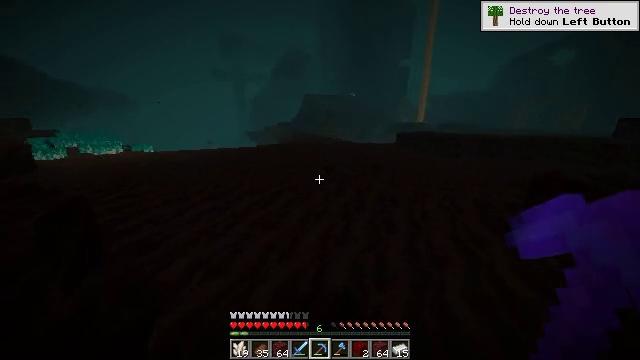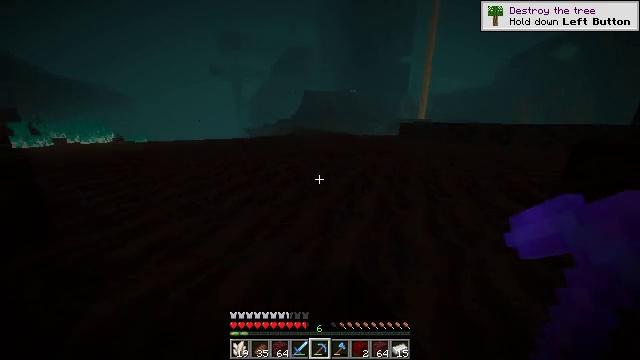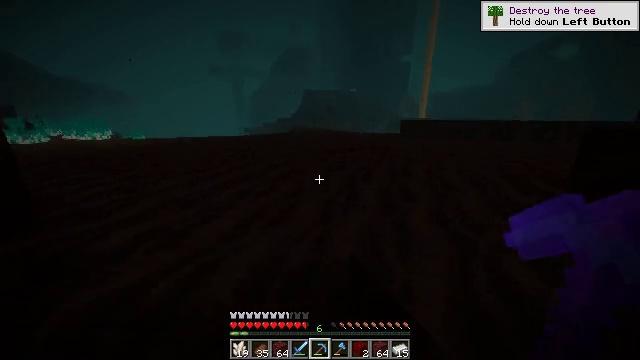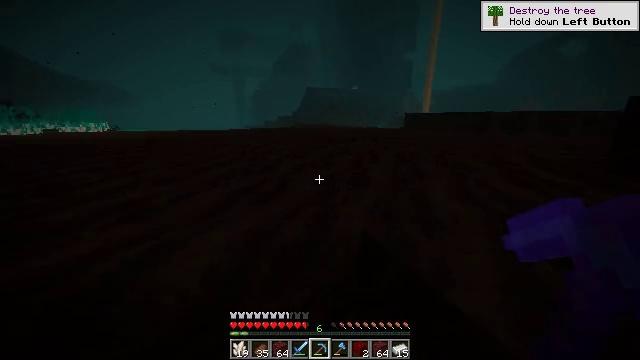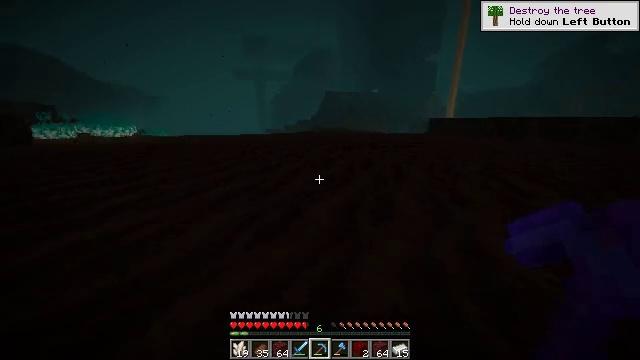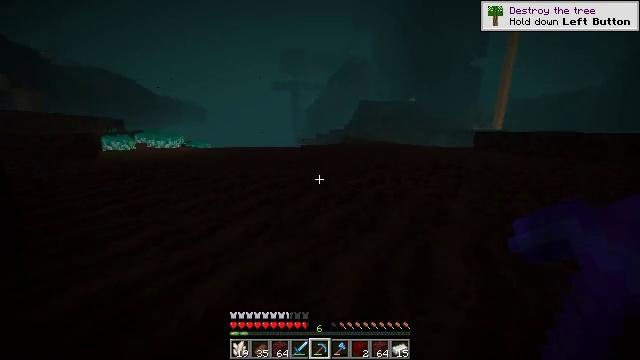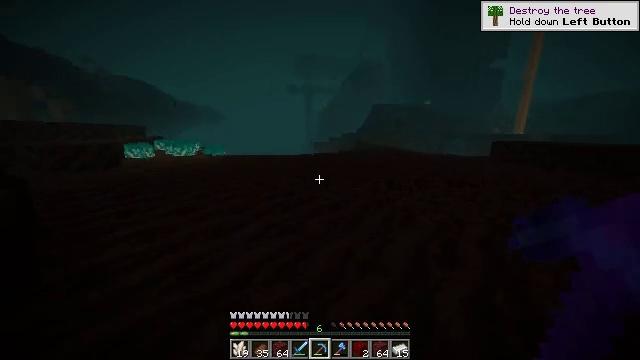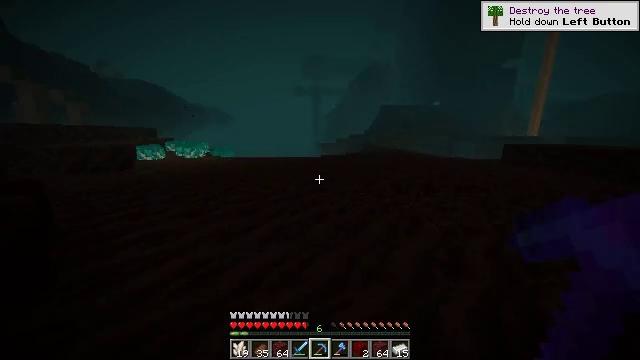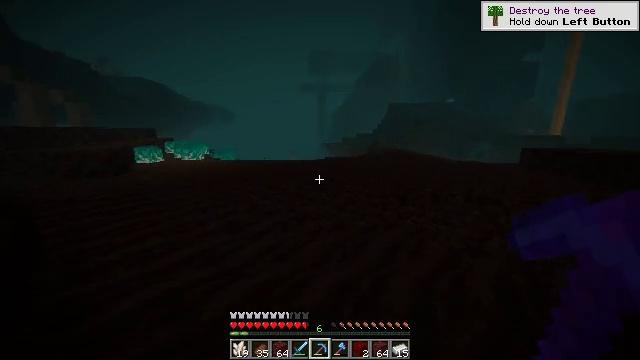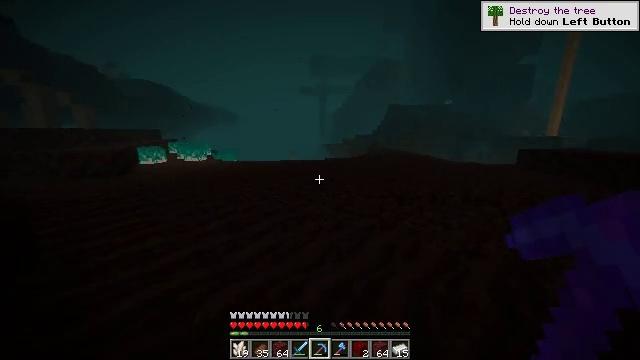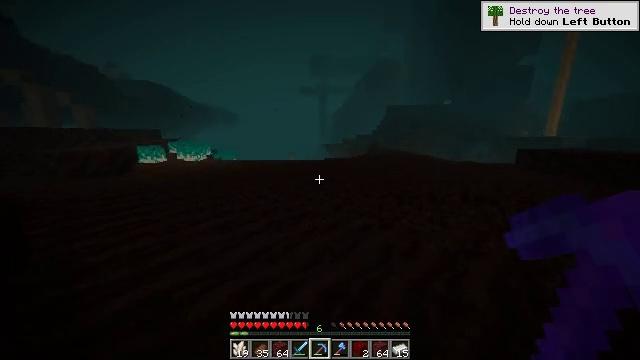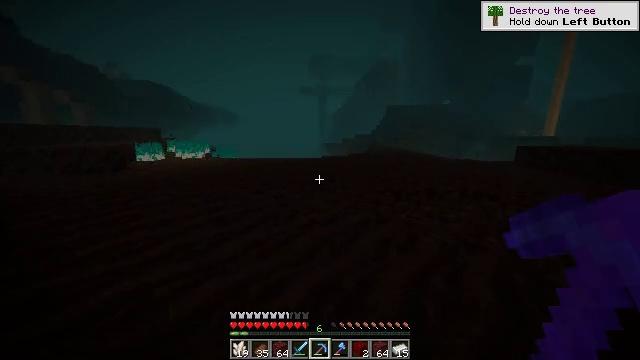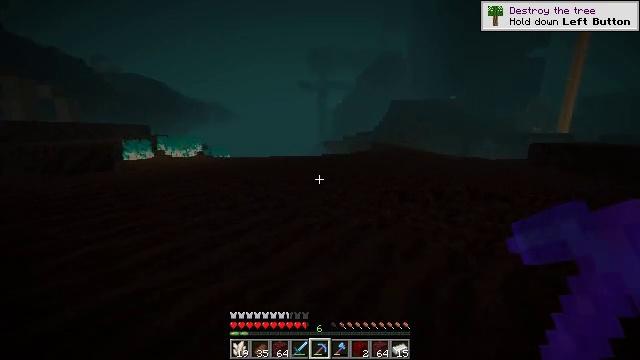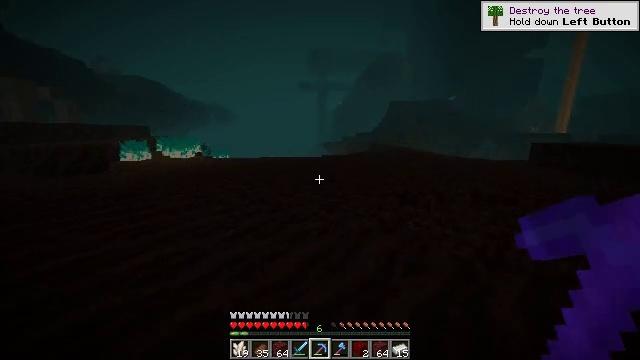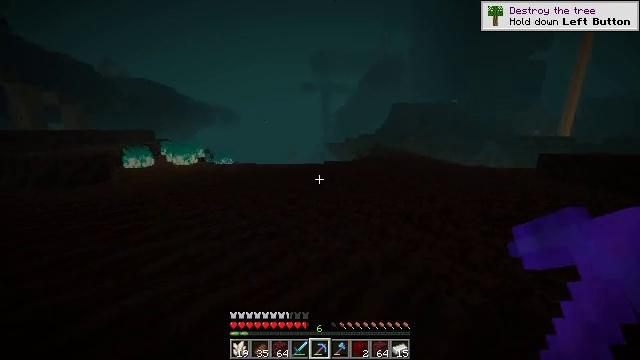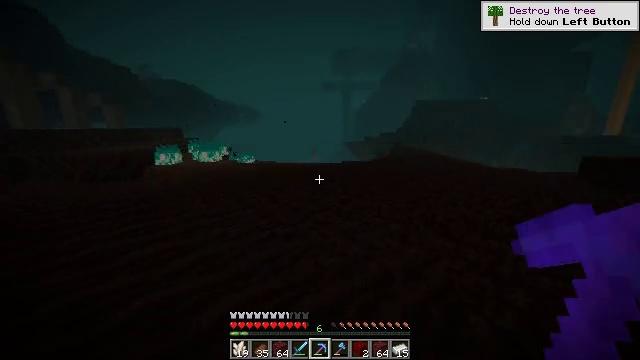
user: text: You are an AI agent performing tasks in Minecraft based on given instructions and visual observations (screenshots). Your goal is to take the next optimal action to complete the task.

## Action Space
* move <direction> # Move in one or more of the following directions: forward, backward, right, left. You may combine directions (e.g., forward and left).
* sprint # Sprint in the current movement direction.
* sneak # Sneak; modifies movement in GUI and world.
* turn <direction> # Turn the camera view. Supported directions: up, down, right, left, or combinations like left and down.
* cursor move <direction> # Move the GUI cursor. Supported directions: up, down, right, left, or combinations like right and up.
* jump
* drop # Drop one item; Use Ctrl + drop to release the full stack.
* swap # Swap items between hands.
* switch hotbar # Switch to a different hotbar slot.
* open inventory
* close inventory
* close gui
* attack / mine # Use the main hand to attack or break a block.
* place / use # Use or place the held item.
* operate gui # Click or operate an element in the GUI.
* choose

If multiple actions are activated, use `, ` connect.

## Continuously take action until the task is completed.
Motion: motion action
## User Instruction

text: Dig up the bone block in the desert or swamp biome.
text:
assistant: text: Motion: move forward, jump
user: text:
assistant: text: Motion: move forward, jump
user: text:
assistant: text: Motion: move forward, sprint, jump
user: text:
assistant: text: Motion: move forward, sprint, turn left, jump
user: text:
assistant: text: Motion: move forward, sprint, turn left and up, jump
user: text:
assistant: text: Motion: move forward, sprint, turn left, jump
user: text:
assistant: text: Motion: move forward, sprint, turn left, jump
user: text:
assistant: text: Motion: move forward, turn left, jump
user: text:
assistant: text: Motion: move forward, jump
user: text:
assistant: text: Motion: move forward, jump
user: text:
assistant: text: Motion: move forward, jump
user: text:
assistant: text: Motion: move forward, jump
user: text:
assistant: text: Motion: move forward, jump
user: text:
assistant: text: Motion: move forward, jump
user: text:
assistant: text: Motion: move forward, sprint, turn left, jump
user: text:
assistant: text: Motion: move forward, sprint, turn left, jump
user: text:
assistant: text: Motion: move forward, sprint, turn left, jump
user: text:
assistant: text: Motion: move forward, sprint, turn left, jump
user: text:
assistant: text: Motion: move forward, turn left, jump
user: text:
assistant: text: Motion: move forward, jump
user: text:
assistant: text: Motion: move forward, jump
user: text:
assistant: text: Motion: move forward, jump
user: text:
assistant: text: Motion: move forward, jump
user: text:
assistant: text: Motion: move forward, turn left, jump
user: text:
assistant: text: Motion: move forward, turn left, jump
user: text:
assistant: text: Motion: move forward, turn left and up, jump
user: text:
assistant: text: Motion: move forward, turn left, jump
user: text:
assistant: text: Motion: move forward, jump
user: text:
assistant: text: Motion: move forward, jump
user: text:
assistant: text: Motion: move forward, turn right, jump